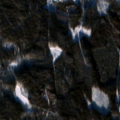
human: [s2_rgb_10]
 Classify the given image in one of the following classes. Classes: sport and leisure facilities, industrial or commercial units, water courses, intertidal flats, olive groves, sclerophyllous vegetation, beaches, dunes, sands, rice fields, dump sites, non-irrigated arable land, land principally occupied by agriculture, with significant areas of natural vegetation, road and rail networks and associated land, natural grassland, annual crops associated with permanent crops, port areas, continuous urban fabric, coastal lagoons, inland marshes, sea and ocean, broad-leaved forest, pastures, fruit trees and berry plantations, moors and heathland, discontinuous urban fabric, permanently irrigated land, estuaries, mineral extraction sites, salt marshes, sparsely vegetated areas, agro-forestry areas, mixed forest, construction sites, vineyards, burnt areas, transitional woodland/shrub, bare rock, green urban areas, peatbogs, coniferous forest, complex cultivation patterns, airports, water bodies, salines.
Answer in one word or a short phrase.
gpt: coniferous forest, mixed forest, transitional woodland/shrub